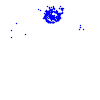
Particle: electron